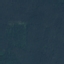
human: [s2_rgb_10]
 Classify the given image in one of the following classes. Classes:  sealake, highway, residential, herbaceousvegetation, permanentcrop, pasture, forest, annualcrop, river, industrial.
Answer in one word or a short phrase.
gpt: Forest